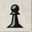
Piece: bP